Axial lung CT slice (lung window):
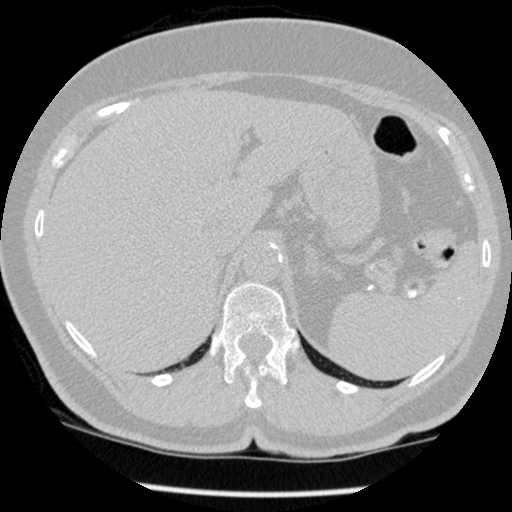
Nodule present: no